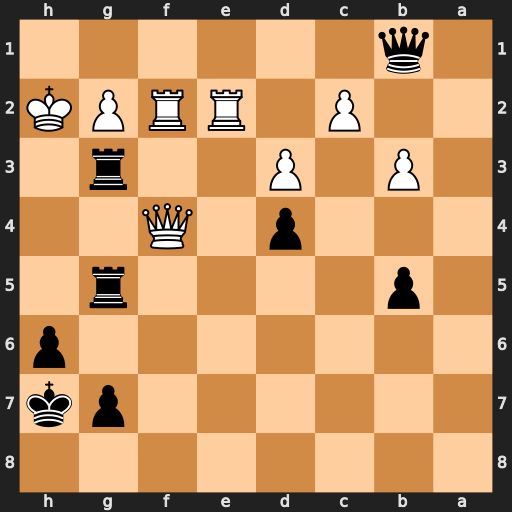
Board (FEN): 8/6pk/7p/1p4r1/3p1Q2/1P1P2r1/2P1RRPK/1q6
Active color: b
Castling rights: -
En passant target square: -
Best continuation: Rh3+ Kxh3 Qh1+ Qh2 Rh5+